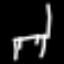
Label: chair